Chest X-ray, AP view. Patient: 19 years old, sex M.
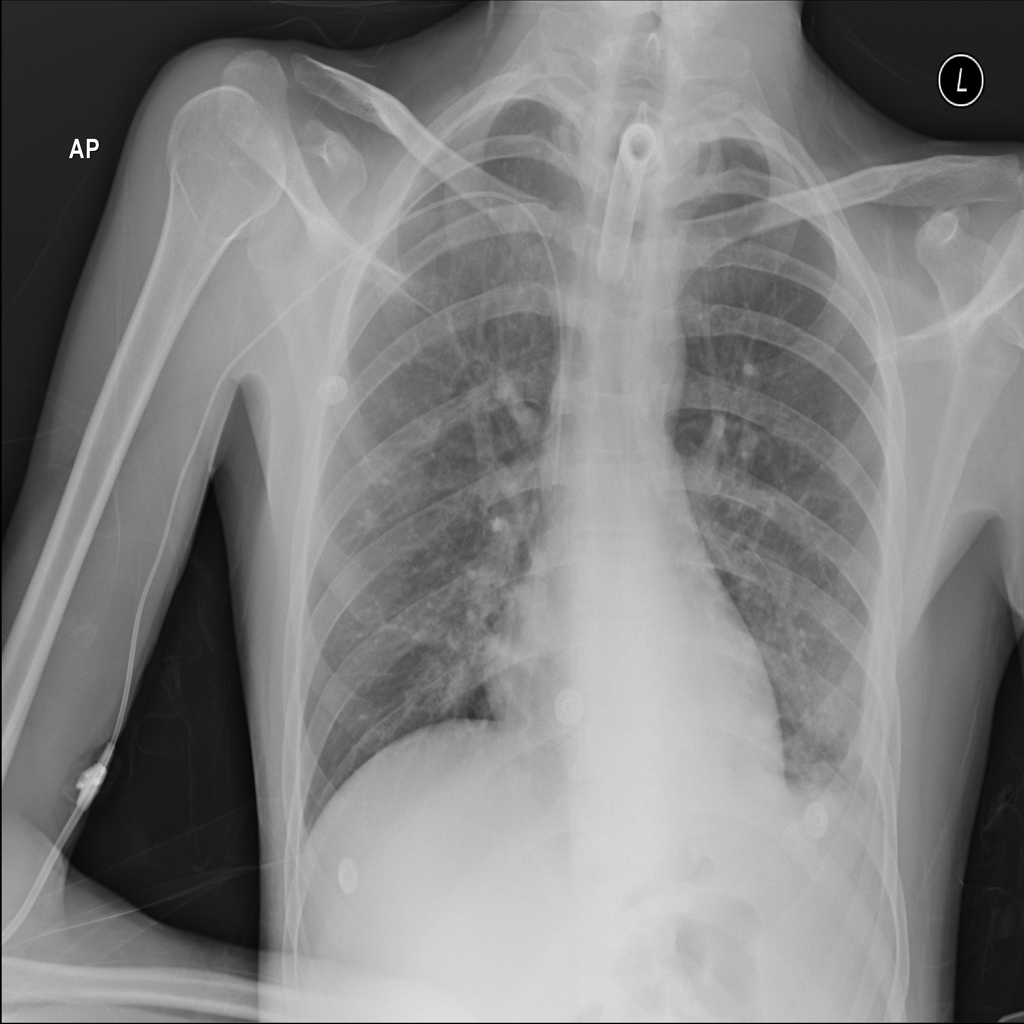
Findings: Atelectasis, Effusion